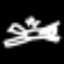
Label: frog